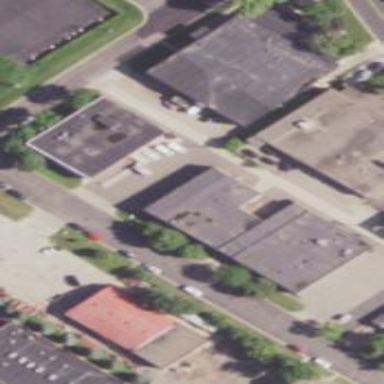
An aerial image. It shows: Alley classified as service road.